Question: I've seen a dropdown-like button on many apps, including Turf Wars, that simulates a dropdown with a picker.
I need to use the same functionality in my app, but I'm not too sure what the best way to go about it may be.
Example:

I figured I could make two images and set them as a UIButtons background image for the different states and have the button open a pickerview.
Any input would be appreciated.
Rod
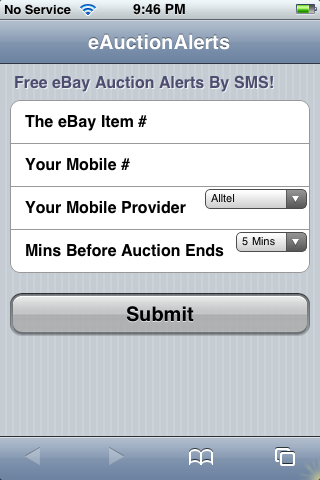
Answer: You can use a button with the image like dropdown image. And you can place a picker over that button hidden. In the click event you will show the picker. And after selection on picker you have to update the text value of the button and hide the picker again. Hope it helps you...